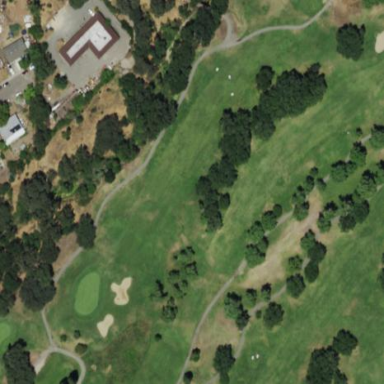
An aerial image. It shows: Golf fairway in the image.